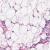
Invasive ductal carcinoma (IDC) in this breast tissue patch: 0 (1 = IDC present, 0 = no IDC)